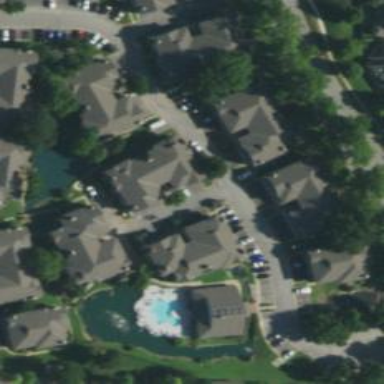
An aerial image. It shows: Living street.